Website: apple
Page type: customer-info-address
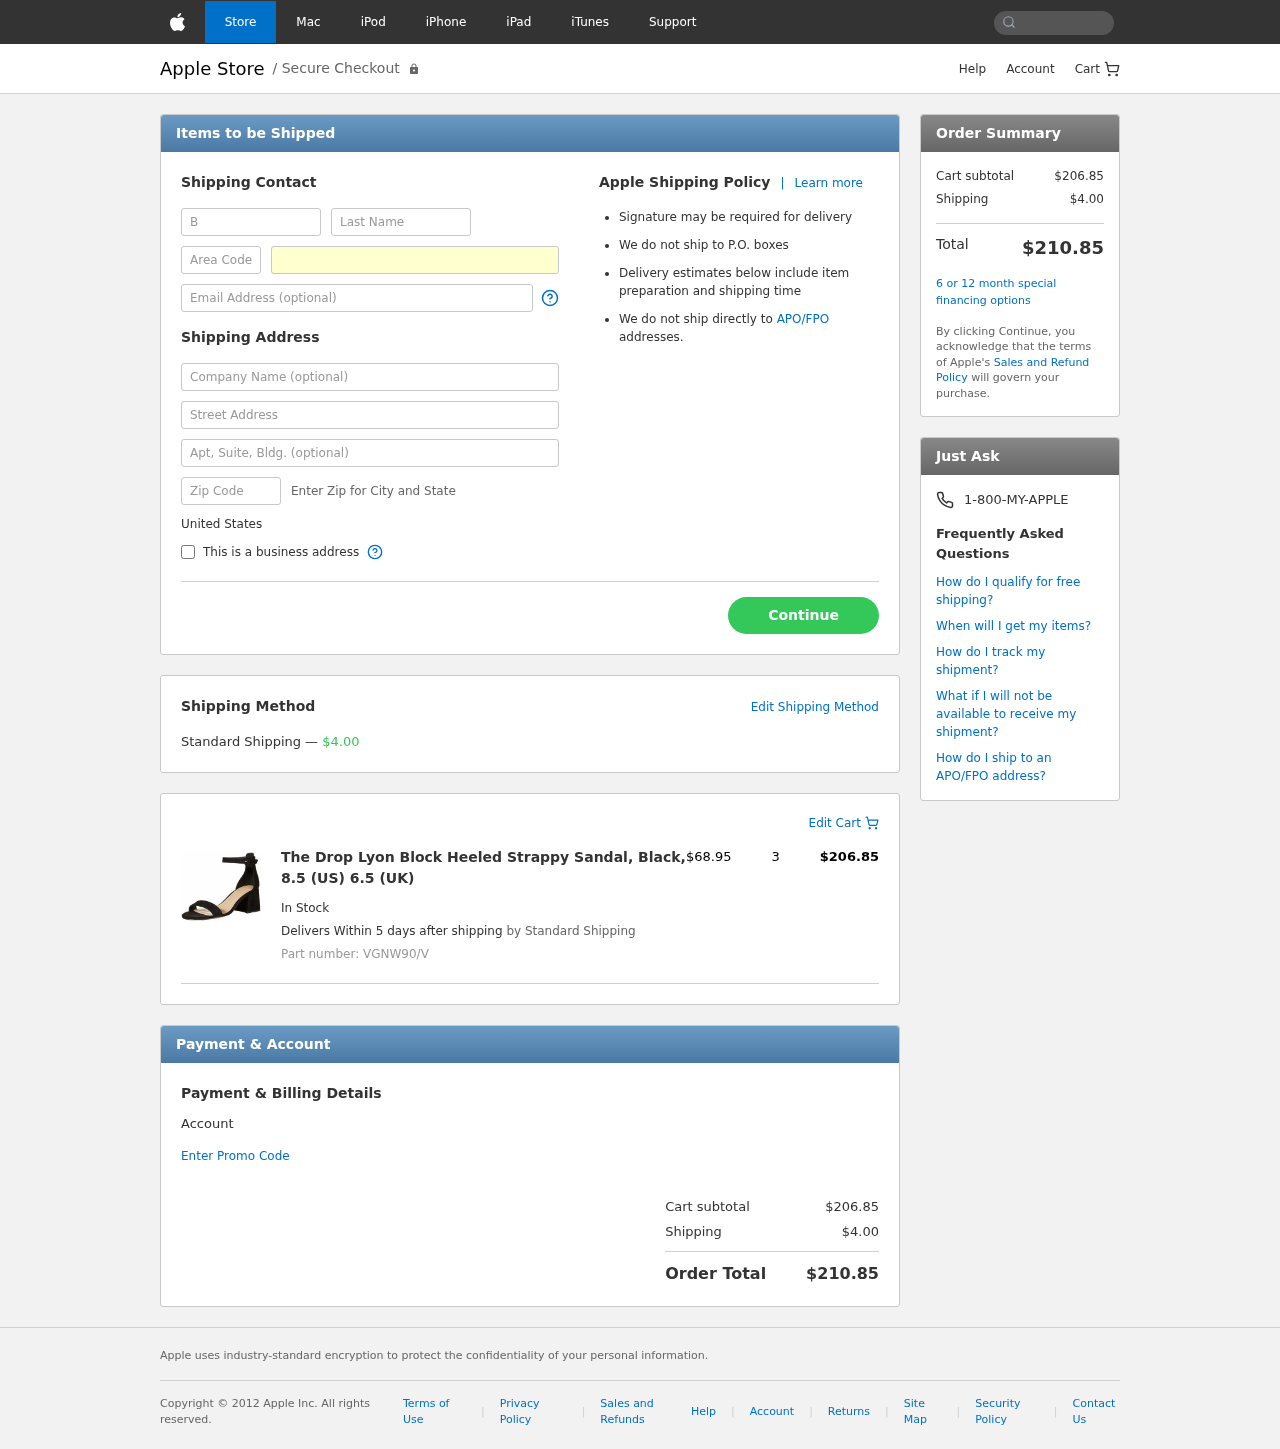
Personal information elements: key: PII_COUNTRY
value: United States
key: PII_FIRSTNAME
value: Beverly
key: PII_LASTNAME
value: Lopez
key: PII_PHONE_AREA
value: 641
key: PII_PHONE_LINE
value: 7800
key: PII_EMAIL
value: blopez@hotmail.com
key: PII_STREET
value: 7693 Peterson Shoal Apt. 687
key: PII_STREET2
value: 813 Ashley Mission Suite 226
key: PII_POSTCODE
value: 26770
Product elements: key: PRODUCT1_NAME
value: The Drop Lyon Block Heeled Strappy Sandal, Black, 8.5 (US) 6.5 (UK)
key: PRODUCT1_PRICE
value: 68.95
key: PRODUCT1_QUANTITY
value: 3
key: PRODUCT1_SKU
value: VGNW90/V
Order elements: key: ORDER_SHIPPING_COST
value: $4.00
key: ORDER_ITEM_TOTAL
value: $206.85
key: ORDER_SUBTOTAL
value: $206.85
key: ORDER_TOTAL
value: $210.85